Question: Consider the document represented by the next 3 lines.
..some text..
6 7 8 9 10 11
..some text..
Imagine that all the numbers are their respective font sizes(i.e. 10 is font size 10). Now I want to insert an inline image in the space between 8 and 9, and remove that space, but NOT destroy the formatting(sizes in this example) of the unaffected text. The result would be
..some text..
6 7 89 10 11
..some text..
However, when I try
'''
function placeImage() {
var s = DocumentApp.getActiveDocument().getBody();
//Find in Document
var found = s.findText("8");
if(found==null)
return 0;
var foundLocation = found.getStartOffset(); //position of image insertion
//Get all the needed variables
var textAsElement = found.getElement();
var text = textAsElement.getText();
var paragraph = textAsElement.getParent();
var childIndex = paragraph.getChildIndex(textAsElement); //gets index of found text in paragraph
//Problem part - when removing the space, destroys all formatting
var textRemaining = text.substring(foundLocation + 2);
textAsElement.deleteText(foundLocation, text.length-1);
if(textRemaining != "")
paragraph.insertText(childIndex+1, textRemaining);//destroys formatting for the rest of the child index
//Insert image
var imgSource = UrlFetchApp.fetch("https://upload.wikimedia.org/wikipedia/commons/thumb/1/1f/Red_information_icon_with_gradient_background.svg/48px-Red_information_icon_with_gradient_background.svg.png");
var ingBlob = imgSource.getBlob();
paragraph.getChild(childIndex+1).insertInlineImage(foundLocation, ingBlob);
}
'''
The problem is that when I remove the space and create another child element in the paragraph to insert the image at, the substring also deletes the remaining text formatting. I have tried looking into copy(), but I'm not sure how that would work efficiently.
I have researched many other places, both answers <URL>.
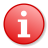
Answer: It basically depends on the content of your document how it is set with paragraphs. Tried with simple content in the document and insert the image.
It is inserting the image well and also not changing the formatting of rest of the text aswell.
Check the code below:
'''
function placeImage()
{
var s = DocumentApp.getActiveDocument().getBody();
var number = '8'
//Find in Document
var found = s.findText(number);
if(found==null)
return 0;
var foundLocation = found.getStartOffset(); //position of image insertion
//Get all the needed variables
var textAsElement = found.getElement();
var text = textAsElement.asText().copy();// getText();
textAsElement.editAsText().deleteText(foundLocation + number.length ,textAsElement.asText().getText().length -1)
text.asText().editAsText().deleteText(0, foundLocation + 1 );
//Insert image
var imgSource = UrlFetchApp.fetch('https://upload.wikimedia.org/wikipedia/commons/thumb/1/1f/Red_information_icon_with_gradient_background.svg/48px-Red_information_icon_with_gradient_background.svg.png');
var ingBlob = imgSource.getBlob();
var children =DocumentApp.getActiveDocument().getBody().getChild(0).asParagraph().appendInlineImage(ingBlob);
DocumentApp.getActiveDocument().getBody().getChild(0).asParagraph().appendText(text);
var child = DocumentApp.getActiveDocument().getBody().getNumChildren();
}
'''
The document content tested is:
'''
6 7 8 9 10 11
'''
(The size of the text is similar to as you mentioned. '8' is size 8 and so on)
You have to test using trial and error method as per your document content.
Hope that helps!